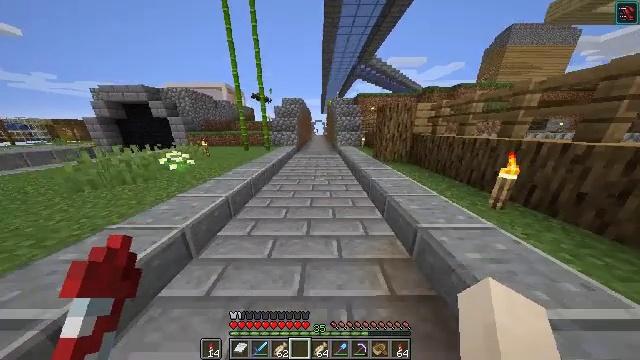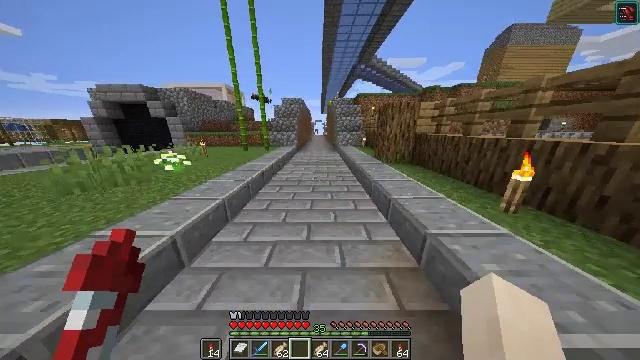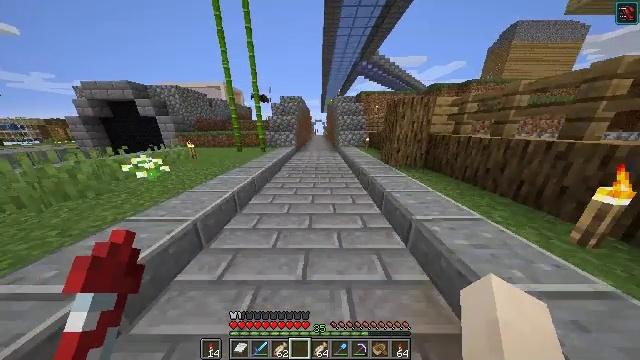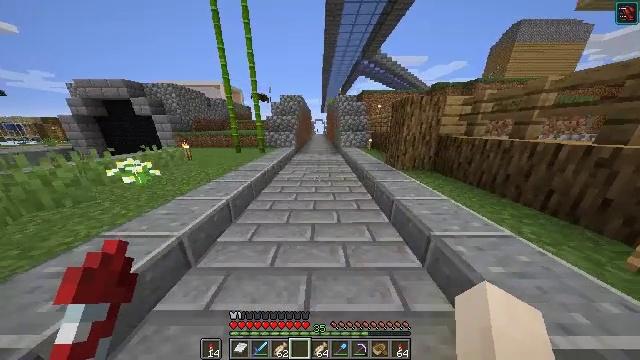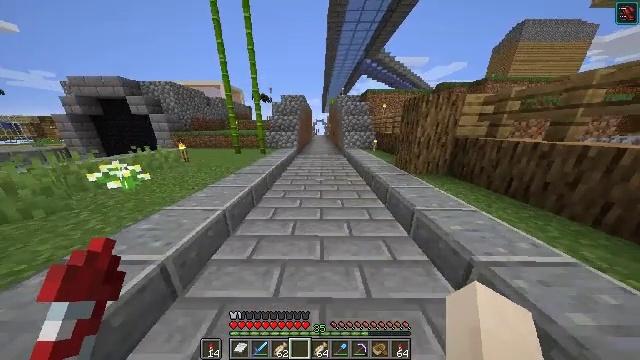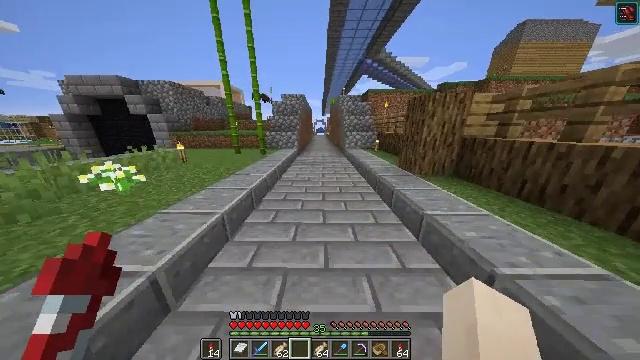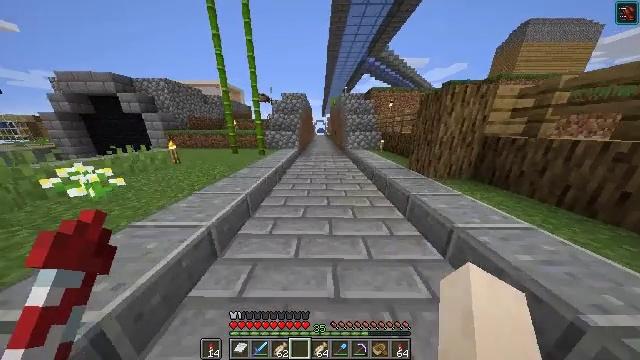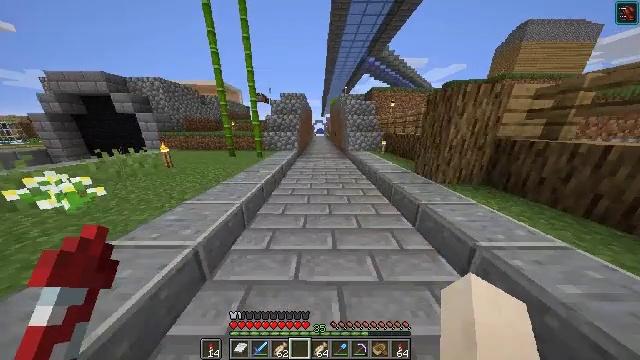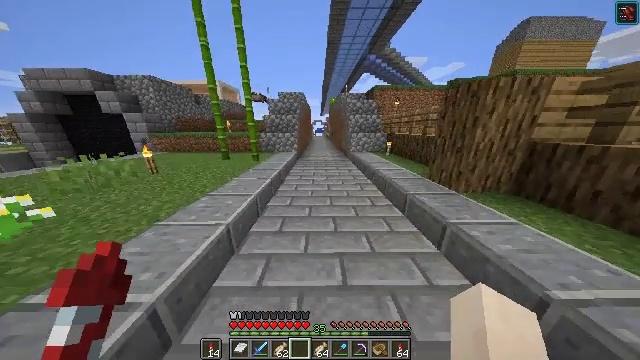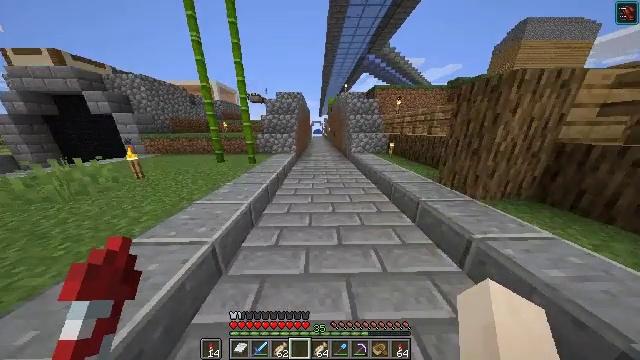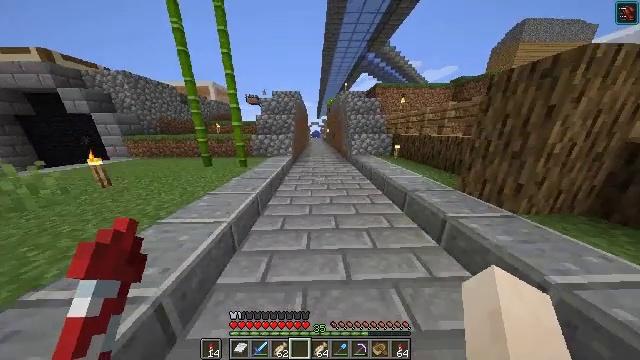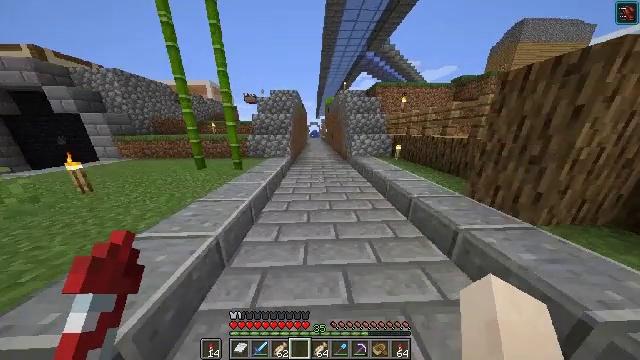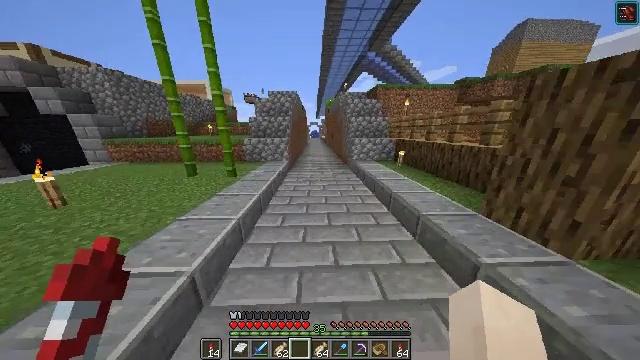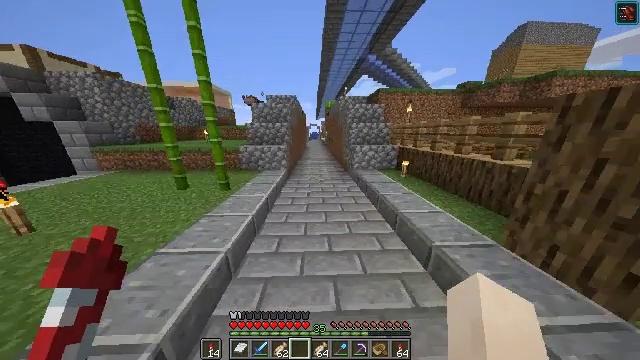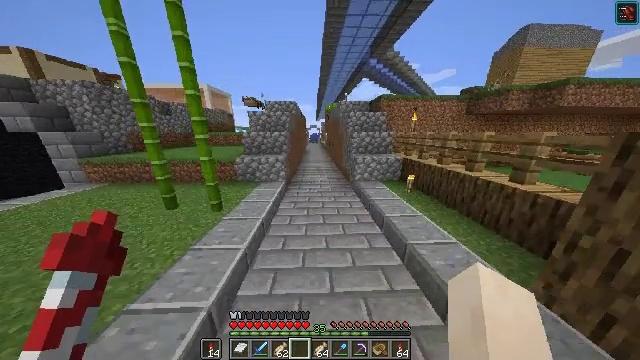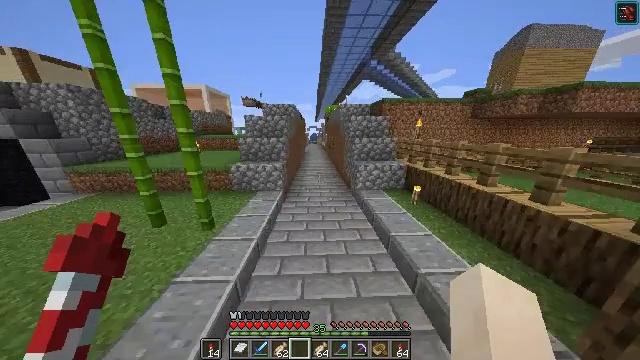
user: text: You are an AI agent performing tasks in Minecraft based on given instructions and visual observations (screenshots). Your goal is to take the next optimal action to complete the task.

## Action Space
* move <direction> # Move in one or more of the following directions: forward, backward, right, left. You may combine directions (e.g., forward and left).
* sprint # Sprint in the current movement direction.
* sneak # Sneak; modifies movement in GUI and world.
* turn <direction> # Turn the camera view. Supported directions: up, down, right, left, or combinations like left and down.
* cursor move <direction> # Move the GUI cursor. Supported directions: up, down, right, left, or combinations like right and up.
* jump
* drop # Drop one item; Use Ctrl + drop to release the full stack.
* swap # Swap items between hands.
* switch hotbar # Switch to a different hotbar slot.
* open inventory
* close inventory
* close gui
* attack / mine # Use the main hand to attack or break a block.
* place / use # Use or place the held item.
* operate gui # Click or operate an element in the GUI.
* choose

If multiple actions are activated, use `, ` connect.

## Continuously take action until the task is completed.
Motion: motion action
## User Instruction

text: Make a map using a crafting table.
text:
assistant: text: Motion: move forward
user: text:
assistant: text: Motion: move forward
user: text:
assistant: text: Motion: move forward and move left
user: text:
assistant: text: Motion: move forward and move left
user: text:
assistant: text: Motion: move forward
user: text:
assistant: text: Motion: move forward
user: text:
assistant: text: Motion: move forward
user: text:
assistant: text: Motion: move forward
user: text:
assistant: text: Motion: move forward
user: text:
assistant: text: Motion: move forward
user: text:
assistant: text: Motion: move forward
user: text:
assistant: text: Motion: move forward, jump
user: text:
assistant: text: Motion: move forward, jump
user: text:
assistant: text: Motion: move forward, jump
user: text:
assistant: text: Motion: move forward, jump
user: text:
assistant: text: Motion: move forward, jump
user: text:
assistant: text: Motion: move forward, jump
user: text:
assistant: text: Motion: move forward
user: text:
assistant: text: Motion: move forward
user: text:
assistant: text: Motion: move forward
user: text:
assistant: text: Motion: move forward
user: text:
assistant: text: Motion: move forward
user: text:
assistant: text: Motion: move forward
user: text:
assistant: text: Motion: move forward
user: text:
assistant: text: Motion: move forward
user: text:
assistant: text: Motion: move forward
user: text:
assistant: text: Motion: move forward, jump
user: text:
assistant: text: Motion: move forward, jump
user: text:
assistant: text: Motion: move forward, jump
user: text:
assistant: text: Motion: move forward, jump